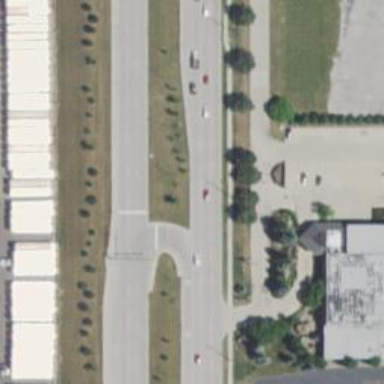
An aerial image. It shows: Primary link highway with separate sidewalk.